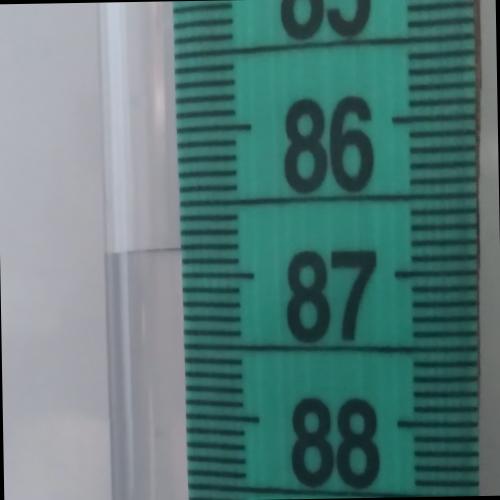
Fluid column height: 86.8 cm